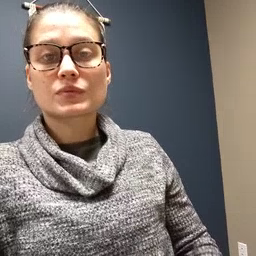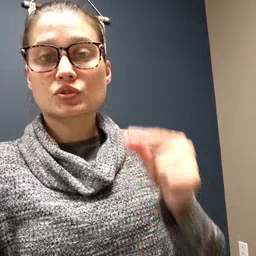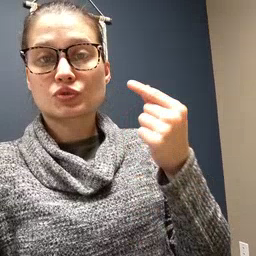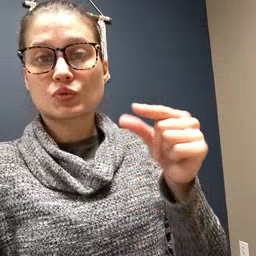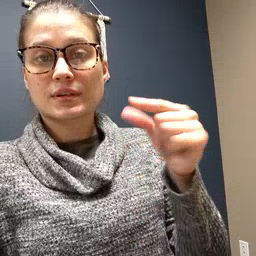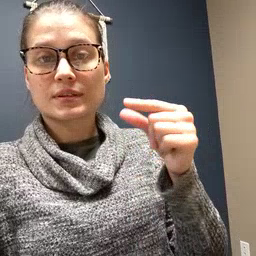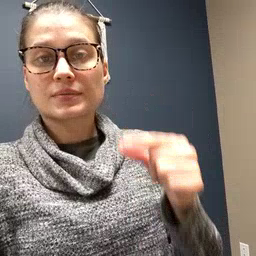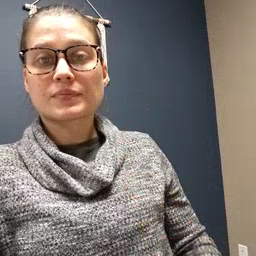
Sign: green